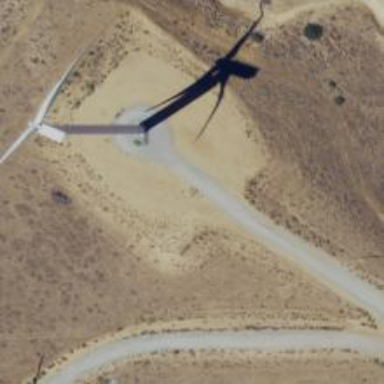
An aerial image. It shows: Wind generator powered by horizontal axis wind turbine.